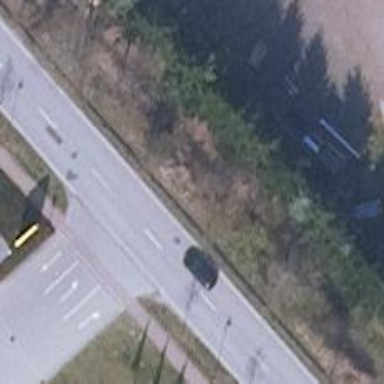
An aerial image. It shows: Secondary road with separate asphalt sidewalk.